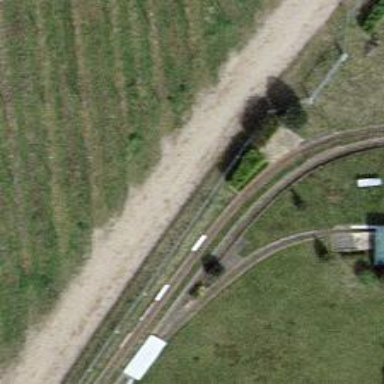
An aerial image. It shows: Miniature railway.